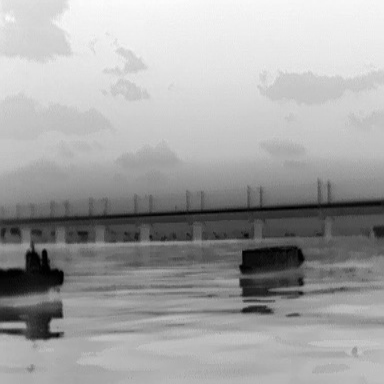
There are two objects shown in the infrared image, including a liner, and a fishing_boat.